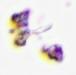
Label: Detritus